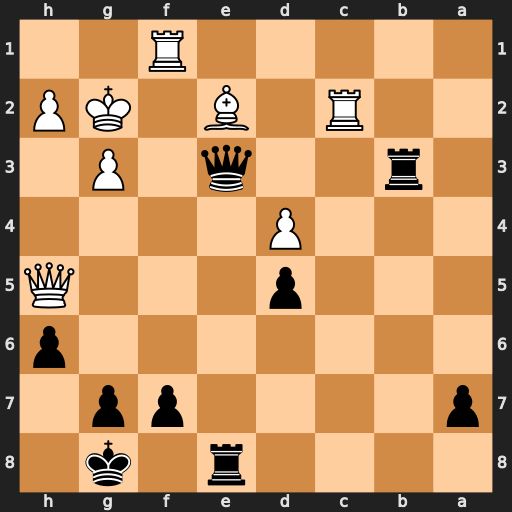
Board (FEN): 4r1k1/p4pp1/7p/3p3Q/3P4/1r2q1P1/2R1B1KP/5R2
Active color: b
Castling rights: -
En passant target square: -
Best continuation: Qe4+ Kg1 g6 Qxh6 Qxc2